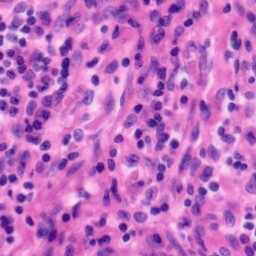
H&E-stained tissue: Tonsil